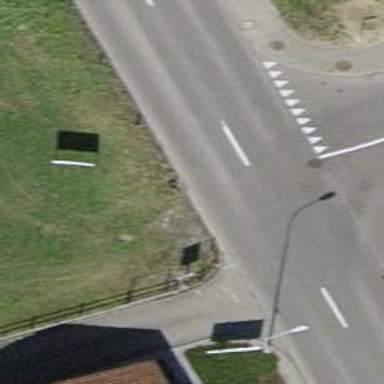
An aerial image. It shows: Primary road with asphalt surface.